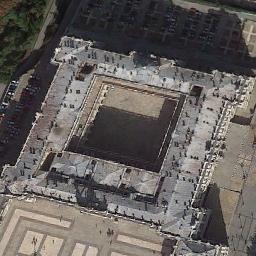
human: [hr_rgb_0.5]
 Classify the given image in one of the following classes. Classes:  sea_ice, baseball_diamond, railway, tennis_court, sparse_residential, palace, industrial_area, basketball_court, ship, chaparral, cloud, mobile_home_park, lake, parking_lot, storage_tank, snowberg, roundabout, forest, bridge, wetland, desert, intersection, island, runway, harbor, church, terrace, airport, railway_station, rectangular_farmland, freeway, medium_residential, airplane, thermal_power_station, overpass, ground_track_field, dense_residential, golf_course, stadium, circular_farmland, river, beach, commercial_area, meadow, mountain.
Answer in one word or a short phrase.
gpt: palace